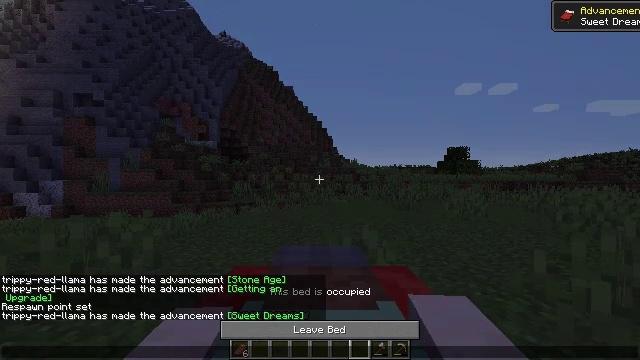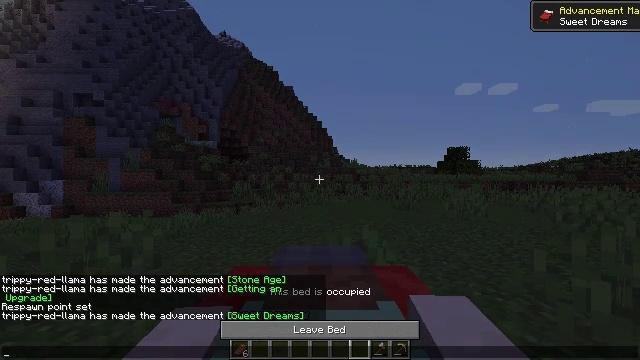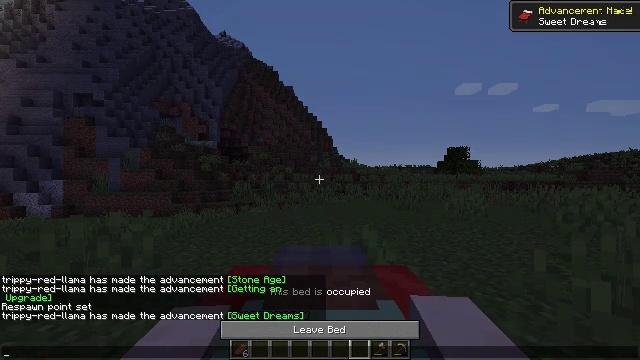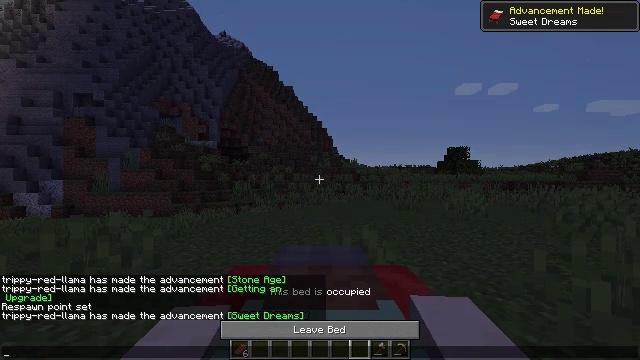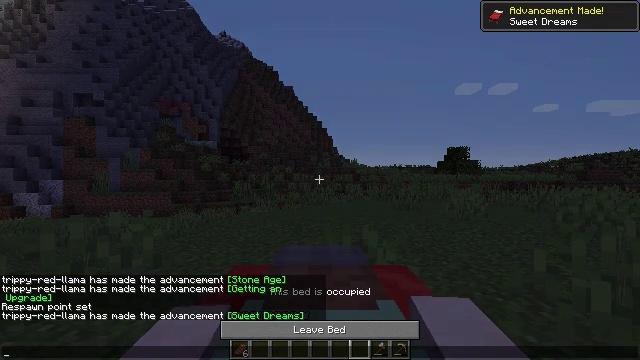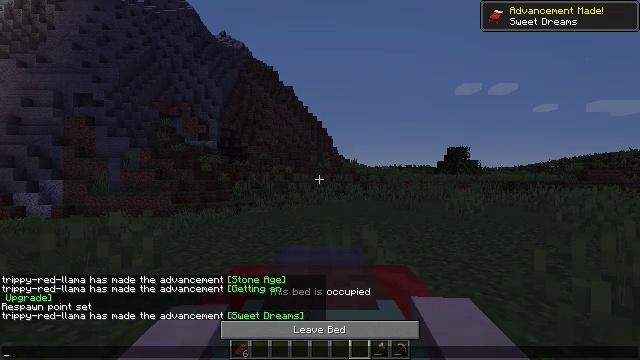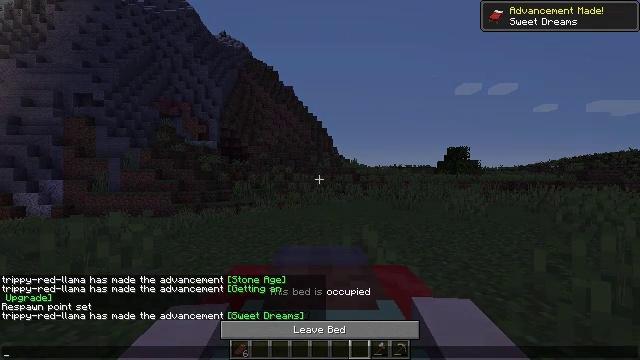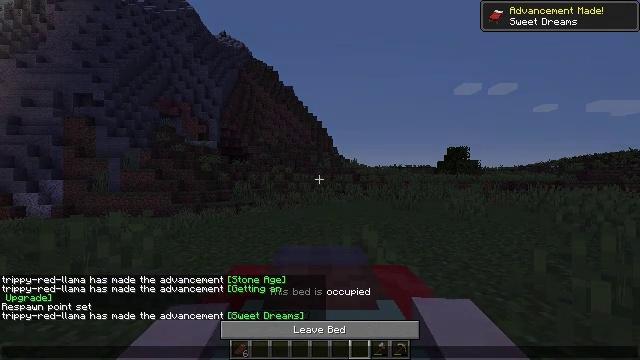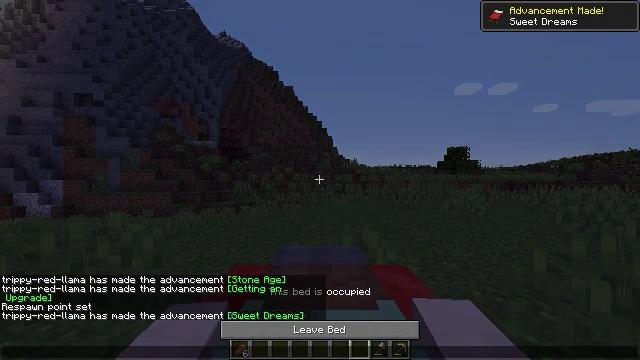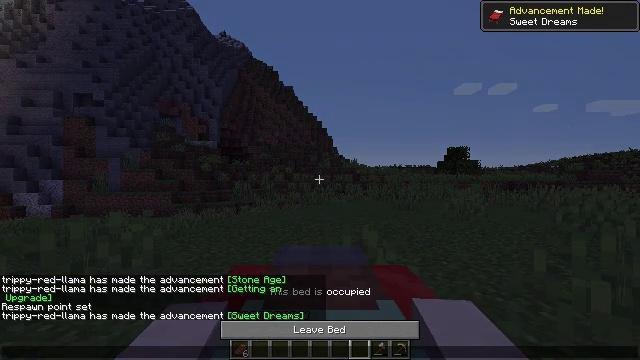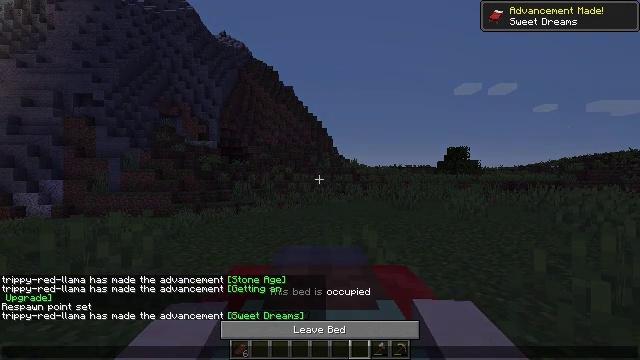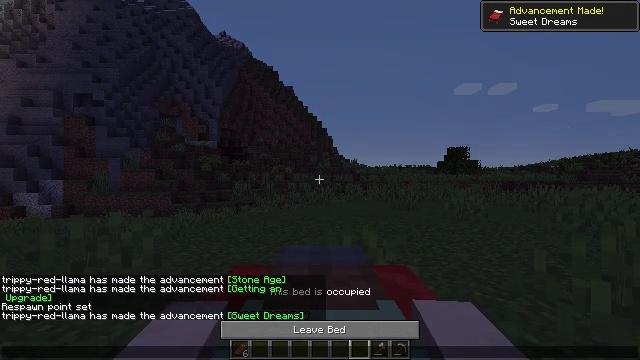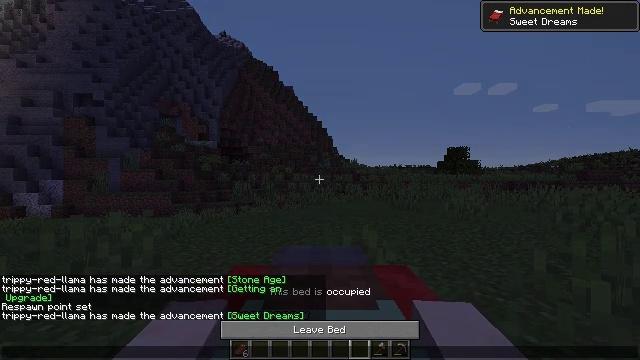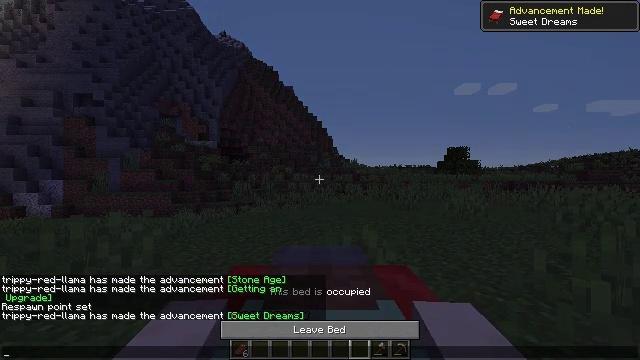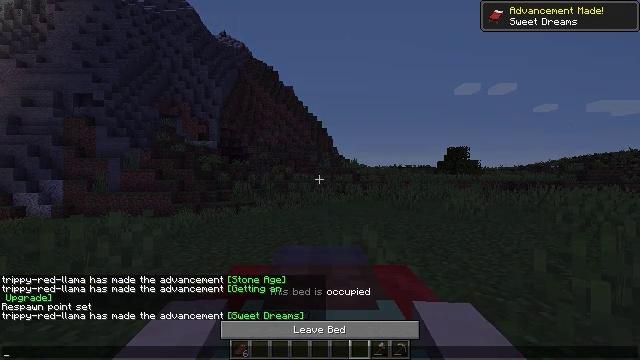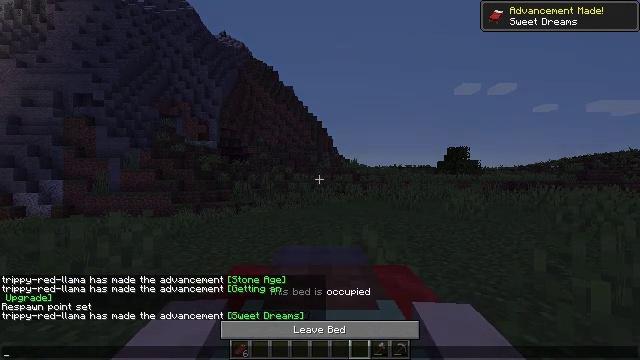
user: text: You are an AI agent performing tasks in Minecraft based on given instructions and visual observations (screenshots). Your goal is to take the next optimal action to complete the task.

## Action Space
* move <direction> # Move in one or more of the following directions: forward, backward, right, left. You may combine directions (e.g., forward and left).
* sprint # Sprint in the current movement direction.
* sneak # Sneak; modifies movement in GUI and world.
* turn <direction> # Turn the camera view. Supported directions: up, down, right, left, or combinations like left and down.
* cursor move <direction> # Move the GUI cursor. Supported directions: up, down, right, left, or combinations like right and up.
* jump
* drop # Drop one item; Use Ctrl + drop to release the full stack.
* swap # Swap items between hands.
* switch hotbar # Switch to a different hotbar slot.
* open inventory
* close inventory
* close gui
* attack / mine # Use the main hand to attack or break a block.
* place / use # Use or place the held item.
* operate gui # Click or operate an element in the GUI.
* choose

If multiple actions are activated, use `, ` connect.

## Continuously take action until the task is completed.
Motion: motion action
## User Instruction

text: Left click to break the red bed.
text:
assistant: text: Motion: no_op
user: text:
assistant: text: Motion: no_op
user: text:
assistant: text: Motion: no_op
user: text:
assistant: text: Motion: no_op
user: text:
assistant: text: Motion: no_op
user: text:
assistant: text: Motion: no_op
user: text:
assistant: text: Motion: no_op
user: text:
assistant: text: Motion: no_op
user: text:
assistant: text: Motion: no_op
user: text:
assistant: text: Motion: no_op
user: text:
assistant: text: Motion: no_op
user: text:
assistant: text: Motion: no_op
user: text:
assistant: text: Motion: no_op
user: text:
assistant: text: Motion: no_op
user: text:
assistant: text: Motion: no_op
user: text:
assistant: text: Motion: no_op
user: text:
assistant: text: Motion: no_op
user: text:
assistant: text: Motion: no_op
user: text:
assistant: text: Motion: no_op
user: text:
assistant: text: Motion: no_op
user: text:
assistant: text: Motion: no_op
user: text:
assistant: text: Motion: no_op
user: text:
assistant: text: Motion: no_op
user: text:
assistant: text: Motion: no_op
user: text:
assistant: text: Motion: no_op
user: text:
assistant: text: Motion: no_op
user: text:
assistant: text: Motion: no_op
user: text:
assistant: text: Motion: no_op
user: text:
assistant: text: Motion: no_op
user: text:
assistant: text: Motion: no_op